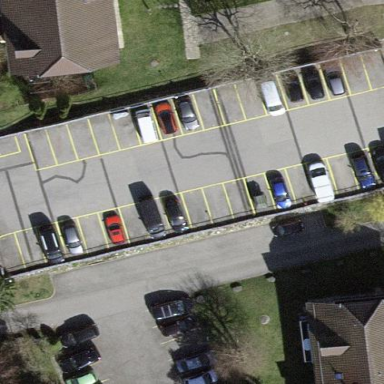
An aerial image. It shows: Multi-storey parking facility.